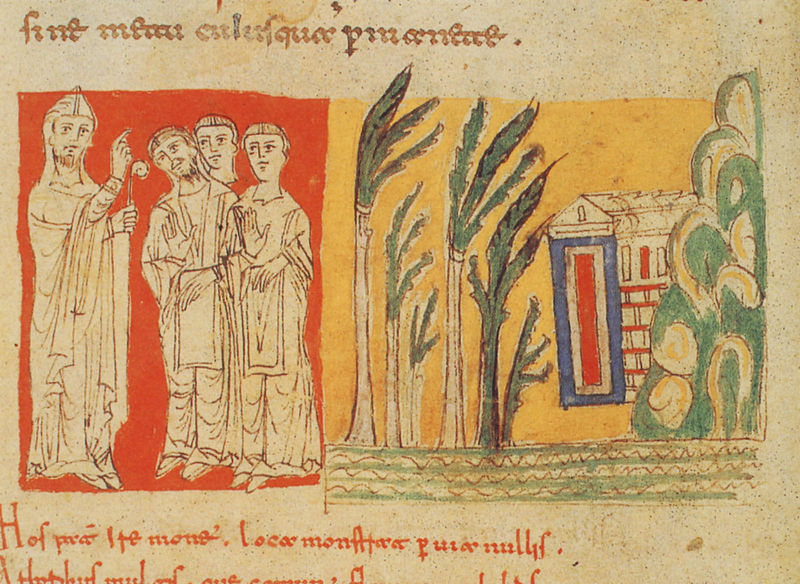
Titel: Chronicon Vulturnense
Institution: Vatikan, Biblioteca Apostolica Vaticana
Schlagwörter: blau, mann, bäume, gelb, grün, menschen, männer, haus, rot, wiese, bibel, wind, schrift, stab, bischof, detail, palme, illustration, text, buchseite, priester, palmen, tiara, handschrift, latein, bischofsstab, buchmalerei, römisches reich, kirchenschrift, unterweisung